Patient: sex F, age 26
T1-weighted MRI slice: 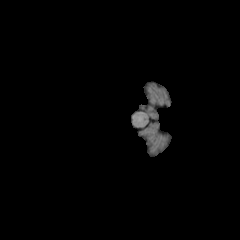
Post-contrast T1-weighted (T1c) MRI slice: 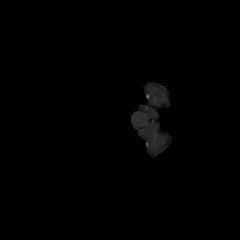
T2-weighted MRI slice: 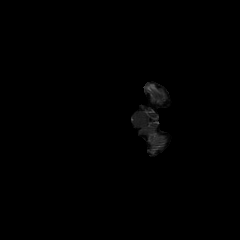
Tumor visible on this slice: no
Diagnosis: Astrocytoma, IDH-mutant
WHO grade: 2